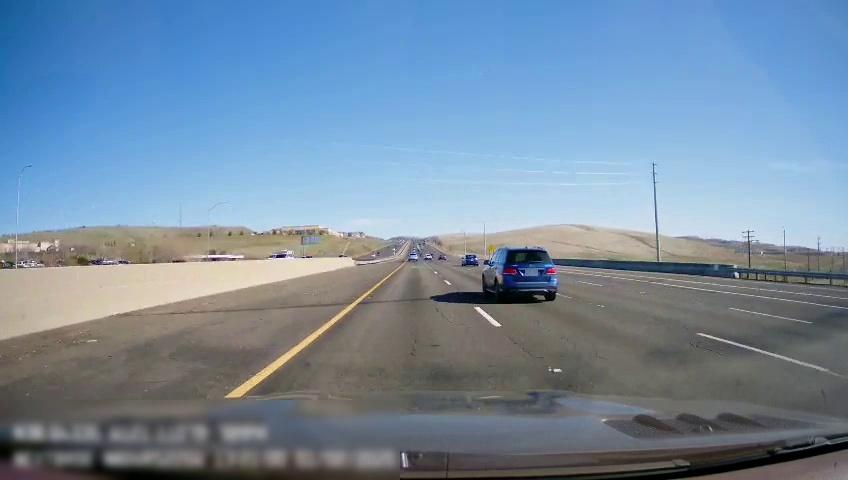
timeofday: Day
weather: Sunny
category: Drivable Space
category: Drivable Space
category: Vehicles | Car
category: Vehicles | SUV
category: Vehicles | SUV
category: Lanes | Current Lane
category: Lanes | Current Lane
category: Lanes | Alternate Lane
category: Lanes | Alternate Lane
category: Lanes | Alternate Lane
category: Lanes | Alternate Lane
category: Lanes | Alternate Lane